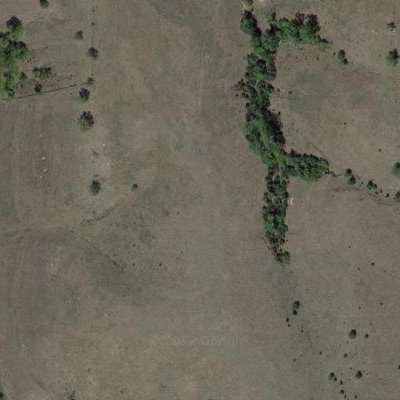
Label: aGrass